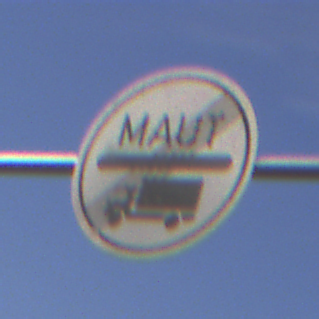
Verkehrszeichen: EndeMautpflicht
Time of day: MorningAfternoon
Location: Outdoor (RoadRail)
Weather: PartlyCloudy
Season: NotSpecified
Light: Natural